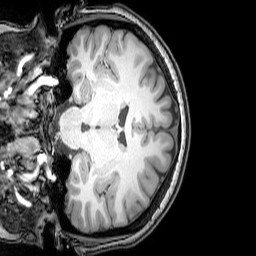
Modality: T1w
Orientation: coronal
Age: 24
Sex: female
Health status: healthy
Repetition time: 0.081 s
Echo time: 0.037 s